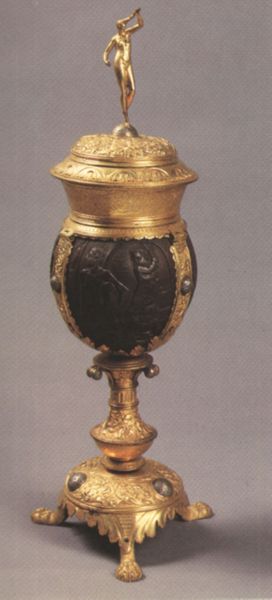
Titel: Kokosnußgefäß mit Bacchanalien
Institution: Florenz, Bargello
Schlagwörter: blätter, fuß, nackt, braun, frau, schwarz, figur, gold, kelch, vase, relief, glanz, ornamente, deckel, gefäß, pokal, merkur, bänder, reliefs, artemis, adonis, figurine, dionisus